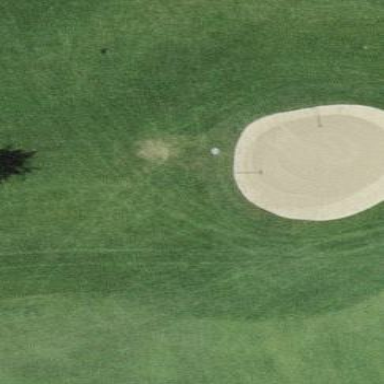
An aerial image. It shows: Sand bunker on golf course.